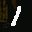
Label: 1